Interaction volume radius: 5 \u00c5
Interaction volume height: 20 \u00c5
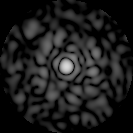
Disorder parameter: 0.8062